Current action and preconditions to check: trajectory_clear

Your task: For each precondition in the list above, predict whether it will hold at this action.

Consider the current scene as observed from the mobile robot's camera, and analyze the predicted future states of all dynamic agents (e.g., people, animals, vehicles, or any moving entities) within the NEXT SECOND.

IMPORTANT: Only answer "very likely" if you are absolutely certain—based on strong, clear evidence—that a dynamic agent will violate the precondition in the predicted future state. Do NOT answer "very likely" for unlikely, ambiguous, or low-probability risks.

Ask yourself for each precondition: Is there a high probability, with clear and convincing evidence, that the predicted future states of any dynamic agent will interfere with the predicted future state of the currently executing action within the NEXT SECOND, causing that precondition to fail?

Assess the risk level based on these predictions. Use "likely" or "very likely" if motions create a clear risk of interference.

Use "neutral" or "improbable" if agents are nearby but their predicted paths are clearly diverging or non-conflicting.

Failure Risk Categories: "very improbable", "improbable", "neutral", "likely", "very likely"

Answer Format: Output ONLY the probability_of_failure value from these categories: "very improbable", "improbable", "neutral", "likely", "very likely"

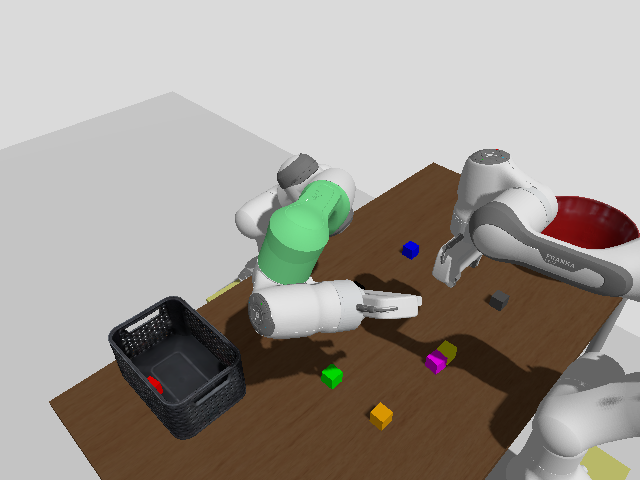

Answer: improbable